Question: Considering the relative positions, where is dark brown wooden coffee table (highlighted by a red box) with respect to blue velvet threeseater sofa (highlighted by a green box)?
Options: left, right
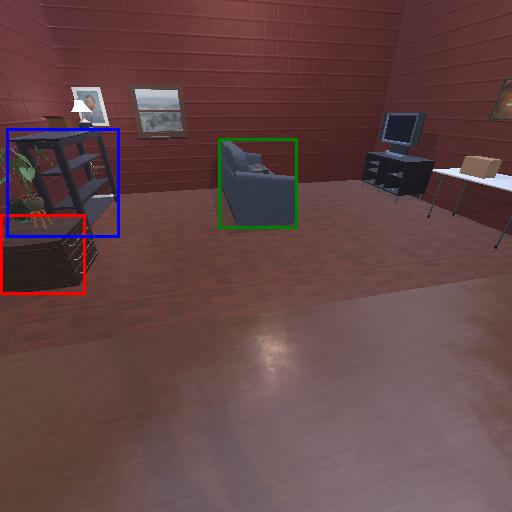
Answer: left